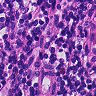
Metastatic tissue present: no